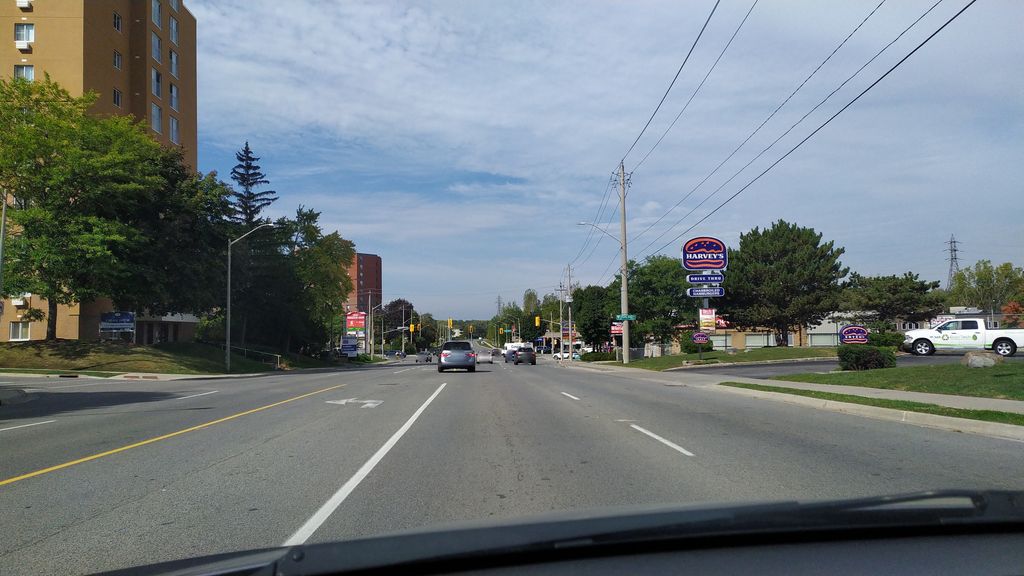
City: kitchener-waterloo